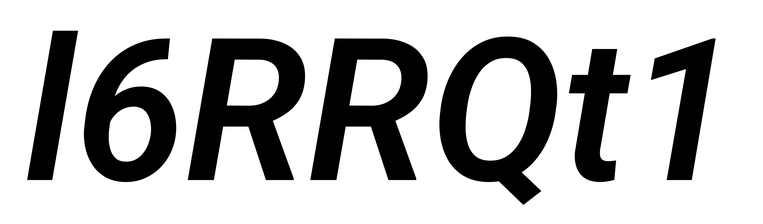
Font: Roboto-Italic_SemiBold_Italic